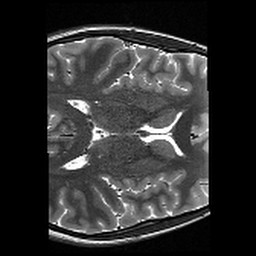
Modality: T2w
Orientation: axial
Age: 24
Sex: female
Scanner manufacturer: siemens
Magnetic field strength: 3 T
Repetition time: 13.15 s
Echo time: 0.082 s